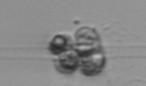
Label: Leptocylindrus_mediterraneus